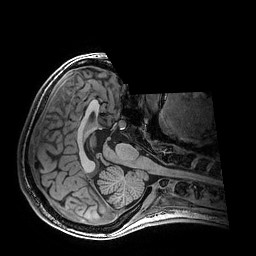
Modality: T1w
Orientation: axial
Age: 18
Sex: female
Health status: healthy